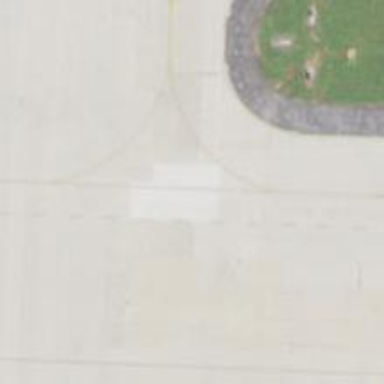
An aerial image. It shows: View of taxiway at the airport.